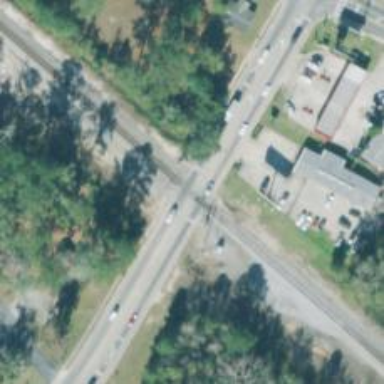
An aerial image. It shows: Level crossing with lights at railway intersection.